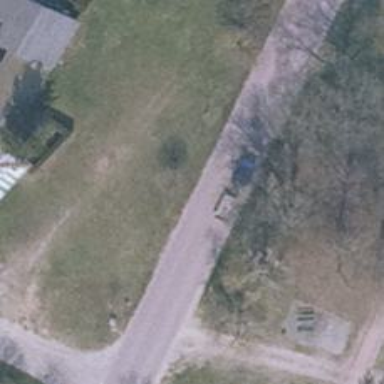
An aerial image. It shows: Secondary road.